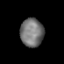
Tissue: prostate
Cell type: Epithelial cells
Senescence score: 0.2659
Nuclear area (px): 647
Mean DAPI intensity: 116.459